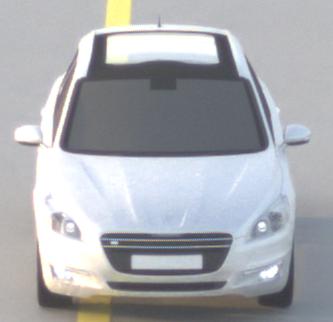
Make: Peugeot
Model: 508 SW 120 VTi
Detailed model: 508 (I) SW
Model produced from: 2011/03
Model produced until: 2014/05
Doors: 5
Color: white
Road condition: dry road
Daytime: sunrise or sunset
Contrast: low contrast